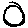
Label: circle